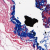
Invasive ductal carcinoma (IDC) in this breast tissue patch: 0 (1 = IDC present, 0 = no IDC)